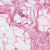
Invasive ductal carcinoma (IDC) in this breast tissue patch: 0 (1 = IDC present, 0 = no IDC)